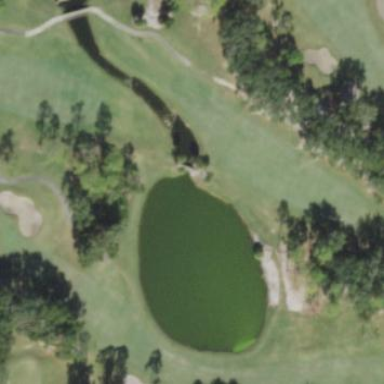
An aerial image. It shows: Golf fairway surrounded by grass.